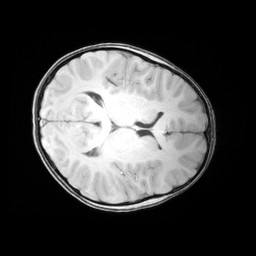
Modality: MP2RAGE
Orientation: axial
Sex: male
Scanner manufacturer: siemens
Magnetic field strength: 3 T
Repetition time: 5 s
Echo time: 0.00355 s